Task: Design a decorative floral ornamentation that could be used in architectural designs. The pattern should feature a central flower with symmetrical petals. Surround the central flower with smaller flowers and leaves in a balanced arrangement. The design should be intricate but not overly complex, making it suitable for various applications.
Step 1637:
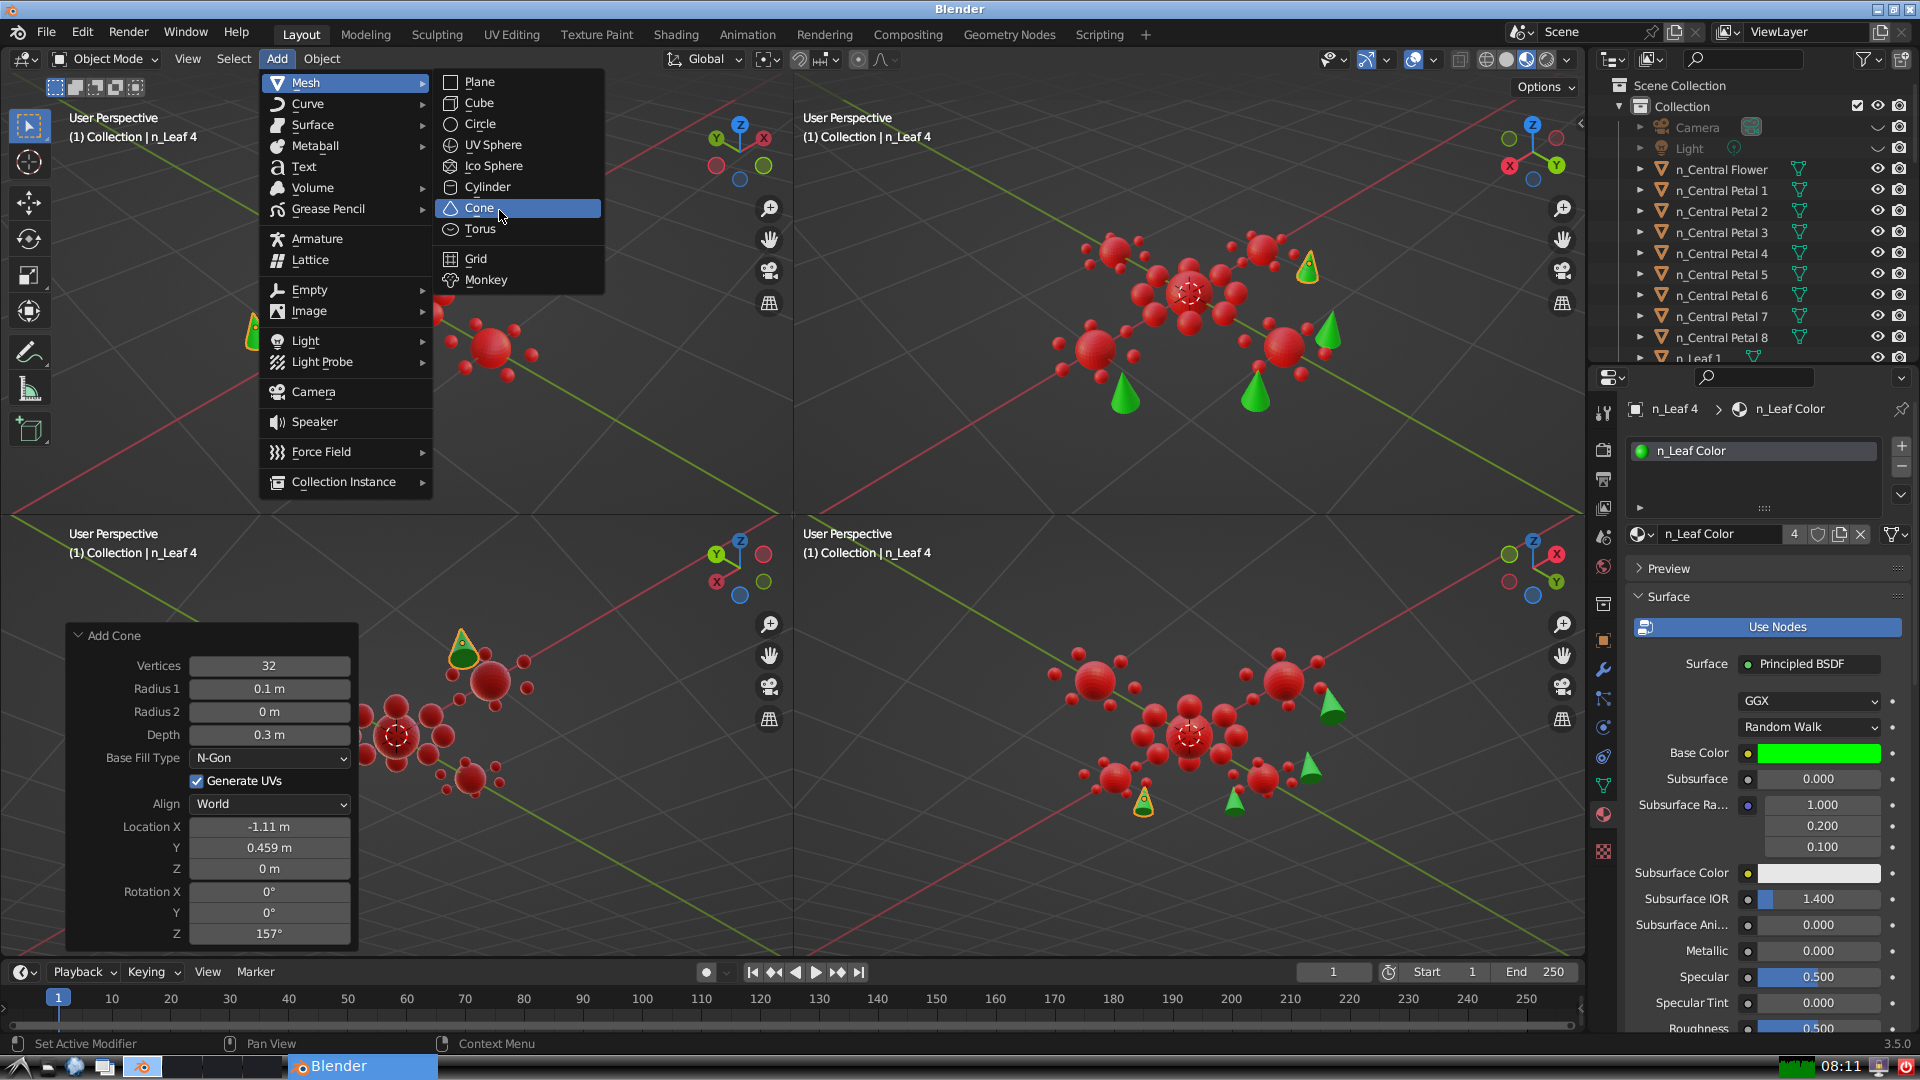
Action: click: no